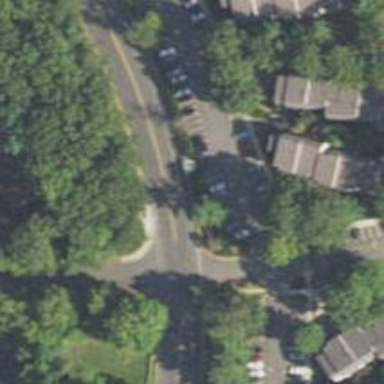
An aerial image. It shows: Service road with asphalt surface and sidewalk on the left.